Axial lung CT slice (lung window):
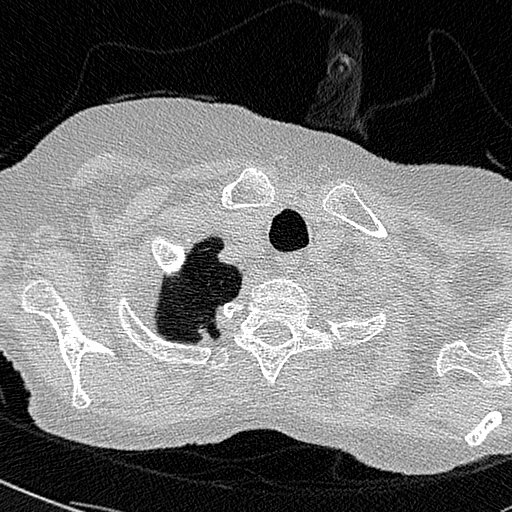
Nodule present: no